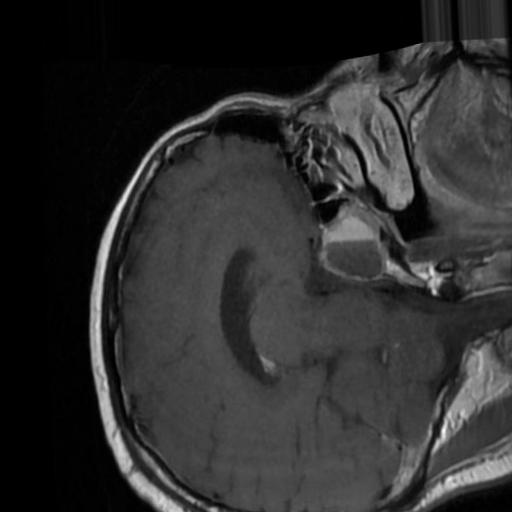
Label: brain_tumor